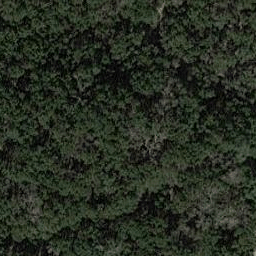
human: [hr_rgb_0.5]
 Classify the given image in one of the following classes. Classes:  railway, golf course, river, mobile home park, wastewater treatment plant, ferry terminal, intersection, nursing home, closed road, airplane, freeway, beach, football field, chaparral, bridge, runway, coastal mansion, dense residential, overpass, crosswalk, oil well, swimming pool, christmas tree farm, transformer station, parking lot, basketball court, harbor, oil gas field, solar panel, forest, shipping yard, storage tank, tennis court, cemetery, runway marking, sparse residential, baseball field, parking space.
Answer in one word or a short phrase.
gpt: forest